Interaction volume radius: 10 \u00c5
Interaction volume height: 10 \u00c5
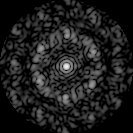
Disorder parameter: 0.6412